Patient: sex M, age 79
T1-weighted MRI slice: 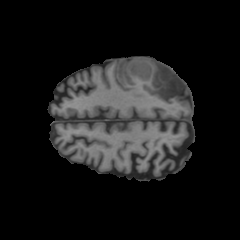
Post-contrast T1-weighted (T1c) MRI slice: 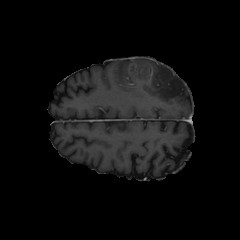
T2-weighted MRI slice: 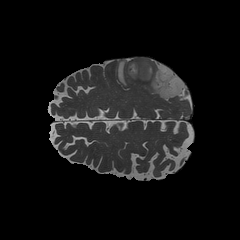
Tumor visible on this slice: yes
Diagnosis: Glioblastoma, IDH-wildtype
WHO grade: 4